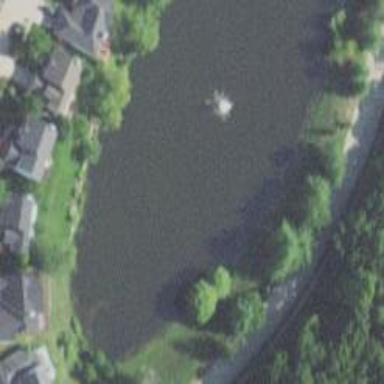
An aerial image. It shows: Pond surrounded by natural water.